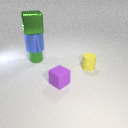
large blue metal cylinder below large green metal cube